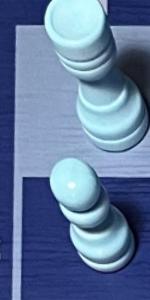
Label: Pawn_White